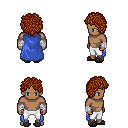
a pixel art fantasy rpg character, male body template, human, dark skin, blue cape, white pants, brunette curly afro hairstyle, white cloth bandages, gray slippers, four views (front, back, left, right), 2x2 character sprite sheet, small pixel art, hard edges, no anti-aliasing